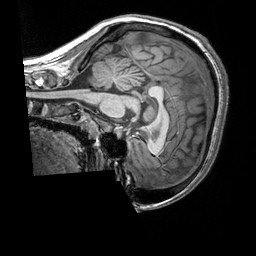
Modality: T1w
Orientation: sagittal
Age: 20
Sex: female
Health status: healthy
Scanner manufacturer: siemens
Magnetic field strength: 3 T
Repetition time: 2.3 s
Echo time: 0.00303 s